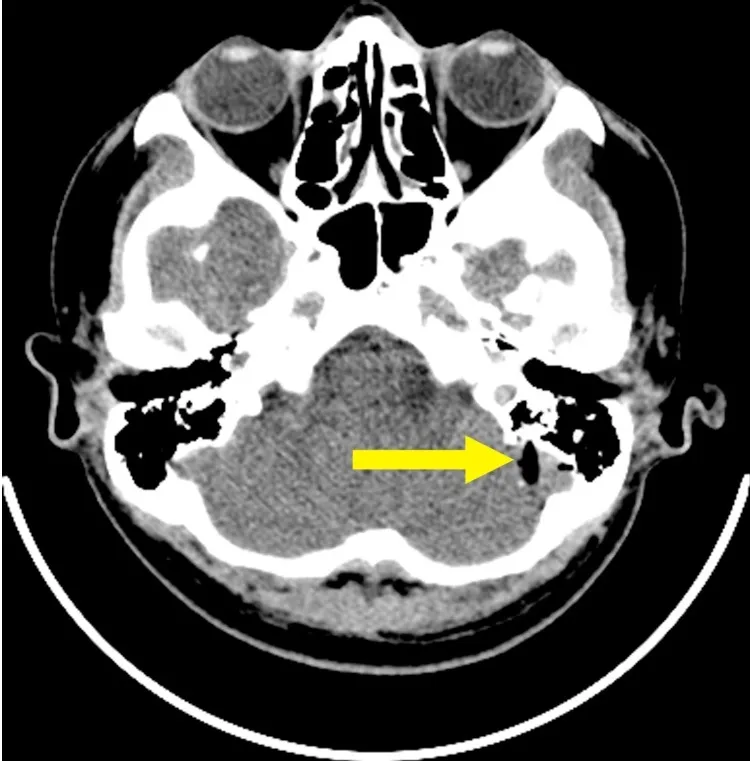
Preoperative NECT described a low-attenuated area in the left lobe of cerebellum (yellow arrow).
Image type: radiology (ct)